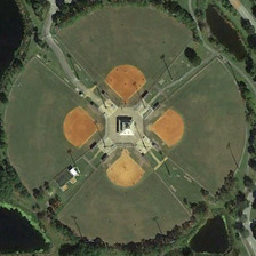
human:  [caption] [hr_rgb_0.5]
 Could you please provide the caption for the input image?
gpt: Four baseball fields are surrounded by many green trees and several ponds.

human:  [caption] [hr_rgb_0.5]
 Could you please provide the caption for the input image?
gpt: The four baseball fields are surrounded by many green trees and several ponds.

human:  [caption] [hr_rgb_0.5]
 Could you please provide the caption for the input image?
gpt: Four baseball fields are surrounded by lakes.

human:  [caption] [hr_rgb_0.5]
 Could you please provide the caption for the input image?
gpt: Four baseball fields surround a lake.

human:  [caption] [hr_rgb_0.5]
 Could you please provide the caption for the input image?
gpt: Four baseball fields surround the lake.